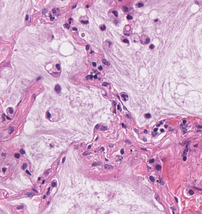
Tumor epithelial tissue: no
Tumor-associated stroma tissue: no
Normal tissue: yes